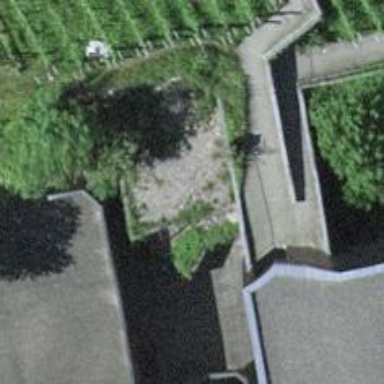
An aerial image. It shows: Retaining wall.